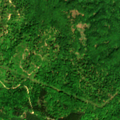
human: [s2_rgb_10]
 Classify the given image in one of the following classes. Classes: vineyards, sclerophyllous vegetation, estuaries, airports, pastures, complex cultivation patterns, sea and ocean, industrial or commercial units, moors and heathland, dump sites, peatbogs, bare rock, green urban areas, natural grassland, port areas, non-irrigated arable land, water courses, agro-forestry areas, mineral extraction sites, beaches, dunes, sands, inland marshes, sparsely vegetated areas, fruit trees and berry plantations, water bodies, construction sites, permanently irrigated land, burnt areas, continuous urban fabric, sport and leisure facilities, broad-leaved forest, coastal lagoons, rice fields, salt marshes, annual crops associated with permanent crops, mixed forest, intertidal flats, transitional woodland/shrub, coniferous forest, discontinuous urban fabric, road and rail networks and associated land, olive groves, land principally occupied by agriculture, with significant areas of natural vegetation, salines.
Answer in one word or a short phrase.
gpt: broad-leaved forest, mixed forest